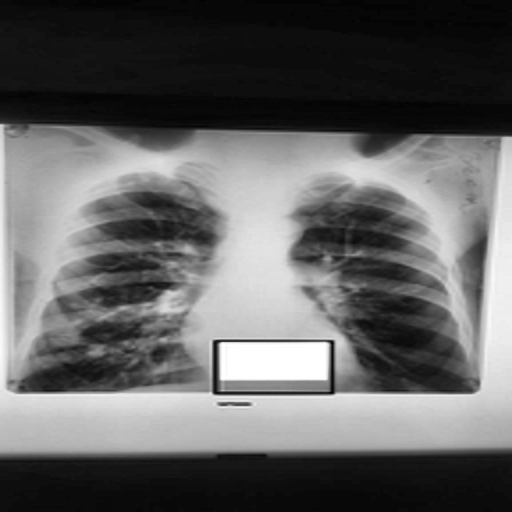
Finding: TUBERCULOSIS